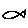
Label: fish